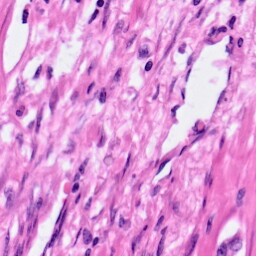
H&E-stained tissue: Pancreatic